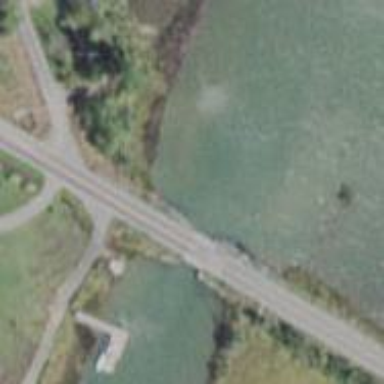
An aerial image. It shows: Tertiary road with bridge.